Question: I'm writing a program that puts line numbers in front of every line of a given text document. I wrote this by using pipes since the point of this is learning how pipes work.
The problem: the program runs fine when there is a small amount of data in the input file (about 150 lines). When I put in more lines (200+), the output file is good until the 153rd line, then it repeats the last 40 lines or so.
When I put in way more lines (6000) the program never ends and the output file stays empty.
I have no clue where it goes wrong so it would be great to get some help with it.
Code :
'''
#include <sys/types.h>
#include <unistd.h>
#include <stdio.h>
#include <stdlib.h>
#include <wait.h>
#include <limits.h>
void Parent(int *ipPX, int *ipPY);
void Child(int *IpPX, int *IpPY);
FILE *ifp, *ofp; //input and output file
void fileHandling (char *argv[2]);
int main(int argc, char *argv[]) {
pid_t pid;
int pdX[2], pdY[2];
fileHandling(argv);
pipe(pdX);
pipe(pdY); //make new file descriptors in table
switch (pid = fork()) {
case 0: Child(pdX, pdY);
break;
case -1: perror("Error creating child");
exit(1);
default: Parent(pdX, pdY);
}
exit(EXIT_SUCCESS);
}
void Parent(int *ipPX, int *ipPY) {
char *line = NULL;
size_t len = 0;
ssize_t readedLines;
char buf[LINE_MAX];
int n;
close(ipPX[0]);close(ipPY[1]); //close not used fd's
while ((readedLines = getline(&line, &len, ifp)) > 0) {
write(ipPX[1], line, readedLines); //read from input file and write to cat process
}
close(ipPX[1]); //done with this fd
while ((n = read(ipPY[0], buf, sizeof (buf))) > 0) {
fprintf(ofp, "%s", buf); //read from cat process and print to file
}
close(ipPY[0]); //done with this fd
wait(0); //wait for child to finish
}
void Child(int *ipPX, int *ipPY) {
close(ipPX[1]);
close(ipPY[0]);
close(0);
dup(ipPX[0]);
close(ipPX[0]);
close(1);
dup(ipPY[1]);
close(ipPY[1]);
execlp("cat", "cat", "-n", NULL);
perror("Execlp error"); //not reached unless execlp fails
exit(1);
}
void fileHandling (char *argv[2]){
char *outputFile; //name of output file
if (!(ifp = fopen(argv[1], "r"))) {
fprintf(stderr, "Error opening input file");
exit(1);
}
if (argv[2] == NULL) {
outputFile = "LineNumbersOutput";
}
else {
outputFile = argv[2];
}
if (!(ofp = fopen(argv[2], "w+"))) {
fprintf(stderr, "Error opening output file");
exit(1);
}
}
'''
UPDATE:
Now i added the 3rd process, but the line numbers that got added in previous code are gone. The output is complete now (no matter how big the file)
thanks for all the great help!
New code :
'''
#include <sys/types.h>
#include <unistd.h>
#include <stdio.h>
#include <stdlib.h>
#include <wait.h>
#include <limits.h>
void Parent(int *ipPX, int *ipPY);
void CatProcess(int *IpPX, int *IpPY);
void WriteToFile(int *ipPX, int *ipPY);
FILE *ifp, *ofp; //input and output file
void FileHandling (char *argv[2]);
int main(int argc, char *argv[]) {
pid_t catpid;
pid_t writeToFile;
int pdX[2], pdY[2];
FileHandling(argv);
pipe(pdX);
pipe(pdY); //make new file descriptors in table
//first child
switch (catpid = fork()) {
case 0: CatProcess(pdX, pdY);
break;
case -1: perror("Error creating Cat child");
exit(1);
default:
writeToFile = fork();
}
//second child
switch (writeToFile){
case 0: WriteToFile(pdX, pdY);
break;
case -1: perror("Error creating writeToFile child");
exit(1);
default:
Parent(pdX, pdY);
}
exit(EXIT_SUCCESS);
}
void Parent(int *ipPX, int *ipPY) {
char *line = NULL;
size_t len = 0;
ssize_t readedLines;
close(ipPX[0]);close(ipPY[1]); close(ipPY[0]);//close not used fd's
while ((readedLines = getline(&line, &len, ifp)) > 0) {
write(ipPX[1], line, readedLines); //read from input file and write to cat process
}
close(ipPX[1]); //done with this fd
wait(0); //wait for child to finish
}
void CatProcess(int *ipPX, int *ipPY) {
close(ipPX[1]);
close(ipPY[0]);
close(0);
dup(ipPX[0]);
close(ipPX[0]);
close(1);
dup(ipPY[1]);
close(ipPY[1]);
execlp("cat", "cat", "-n", NULL);
perror("Execlp error"); //not reached unless execlp fails
exit(1);
}
void FileHandling (char *argv[2]){
char *outputFile; //name of output file
if (!(ifp = fopen(argv[1], "r"))) {
fprintf(stderr, "Error opening input file");
exit(1);
}
if (argv[2] == NULL) {
outputFile = "LineNumbersOutput";
}
else {
outputFile = argv[2];
}
if (!(ofp = fopen(argv[2], "w+"))) {
fprintf(stderr, "Error opening output file");
exit(1);
}
}
void WriteToFile(int *ipPY,int *ipPX){
char buf[LINE_MAX];
int n;
close(ipPY[1]); close(ipPX[0]); close(ipPX[1]); //close unused fd's
close(0); dup(ipPY[0]); close(ipPY[0]); //redirect stdin
while ((n = read(0, buf, sizeof (buf))) > 0) {
fprintf(ofp, "%s", buf); //read from cat process and print to file
}
}
'''
made a drawing to make it clear for myself (think it is correct)

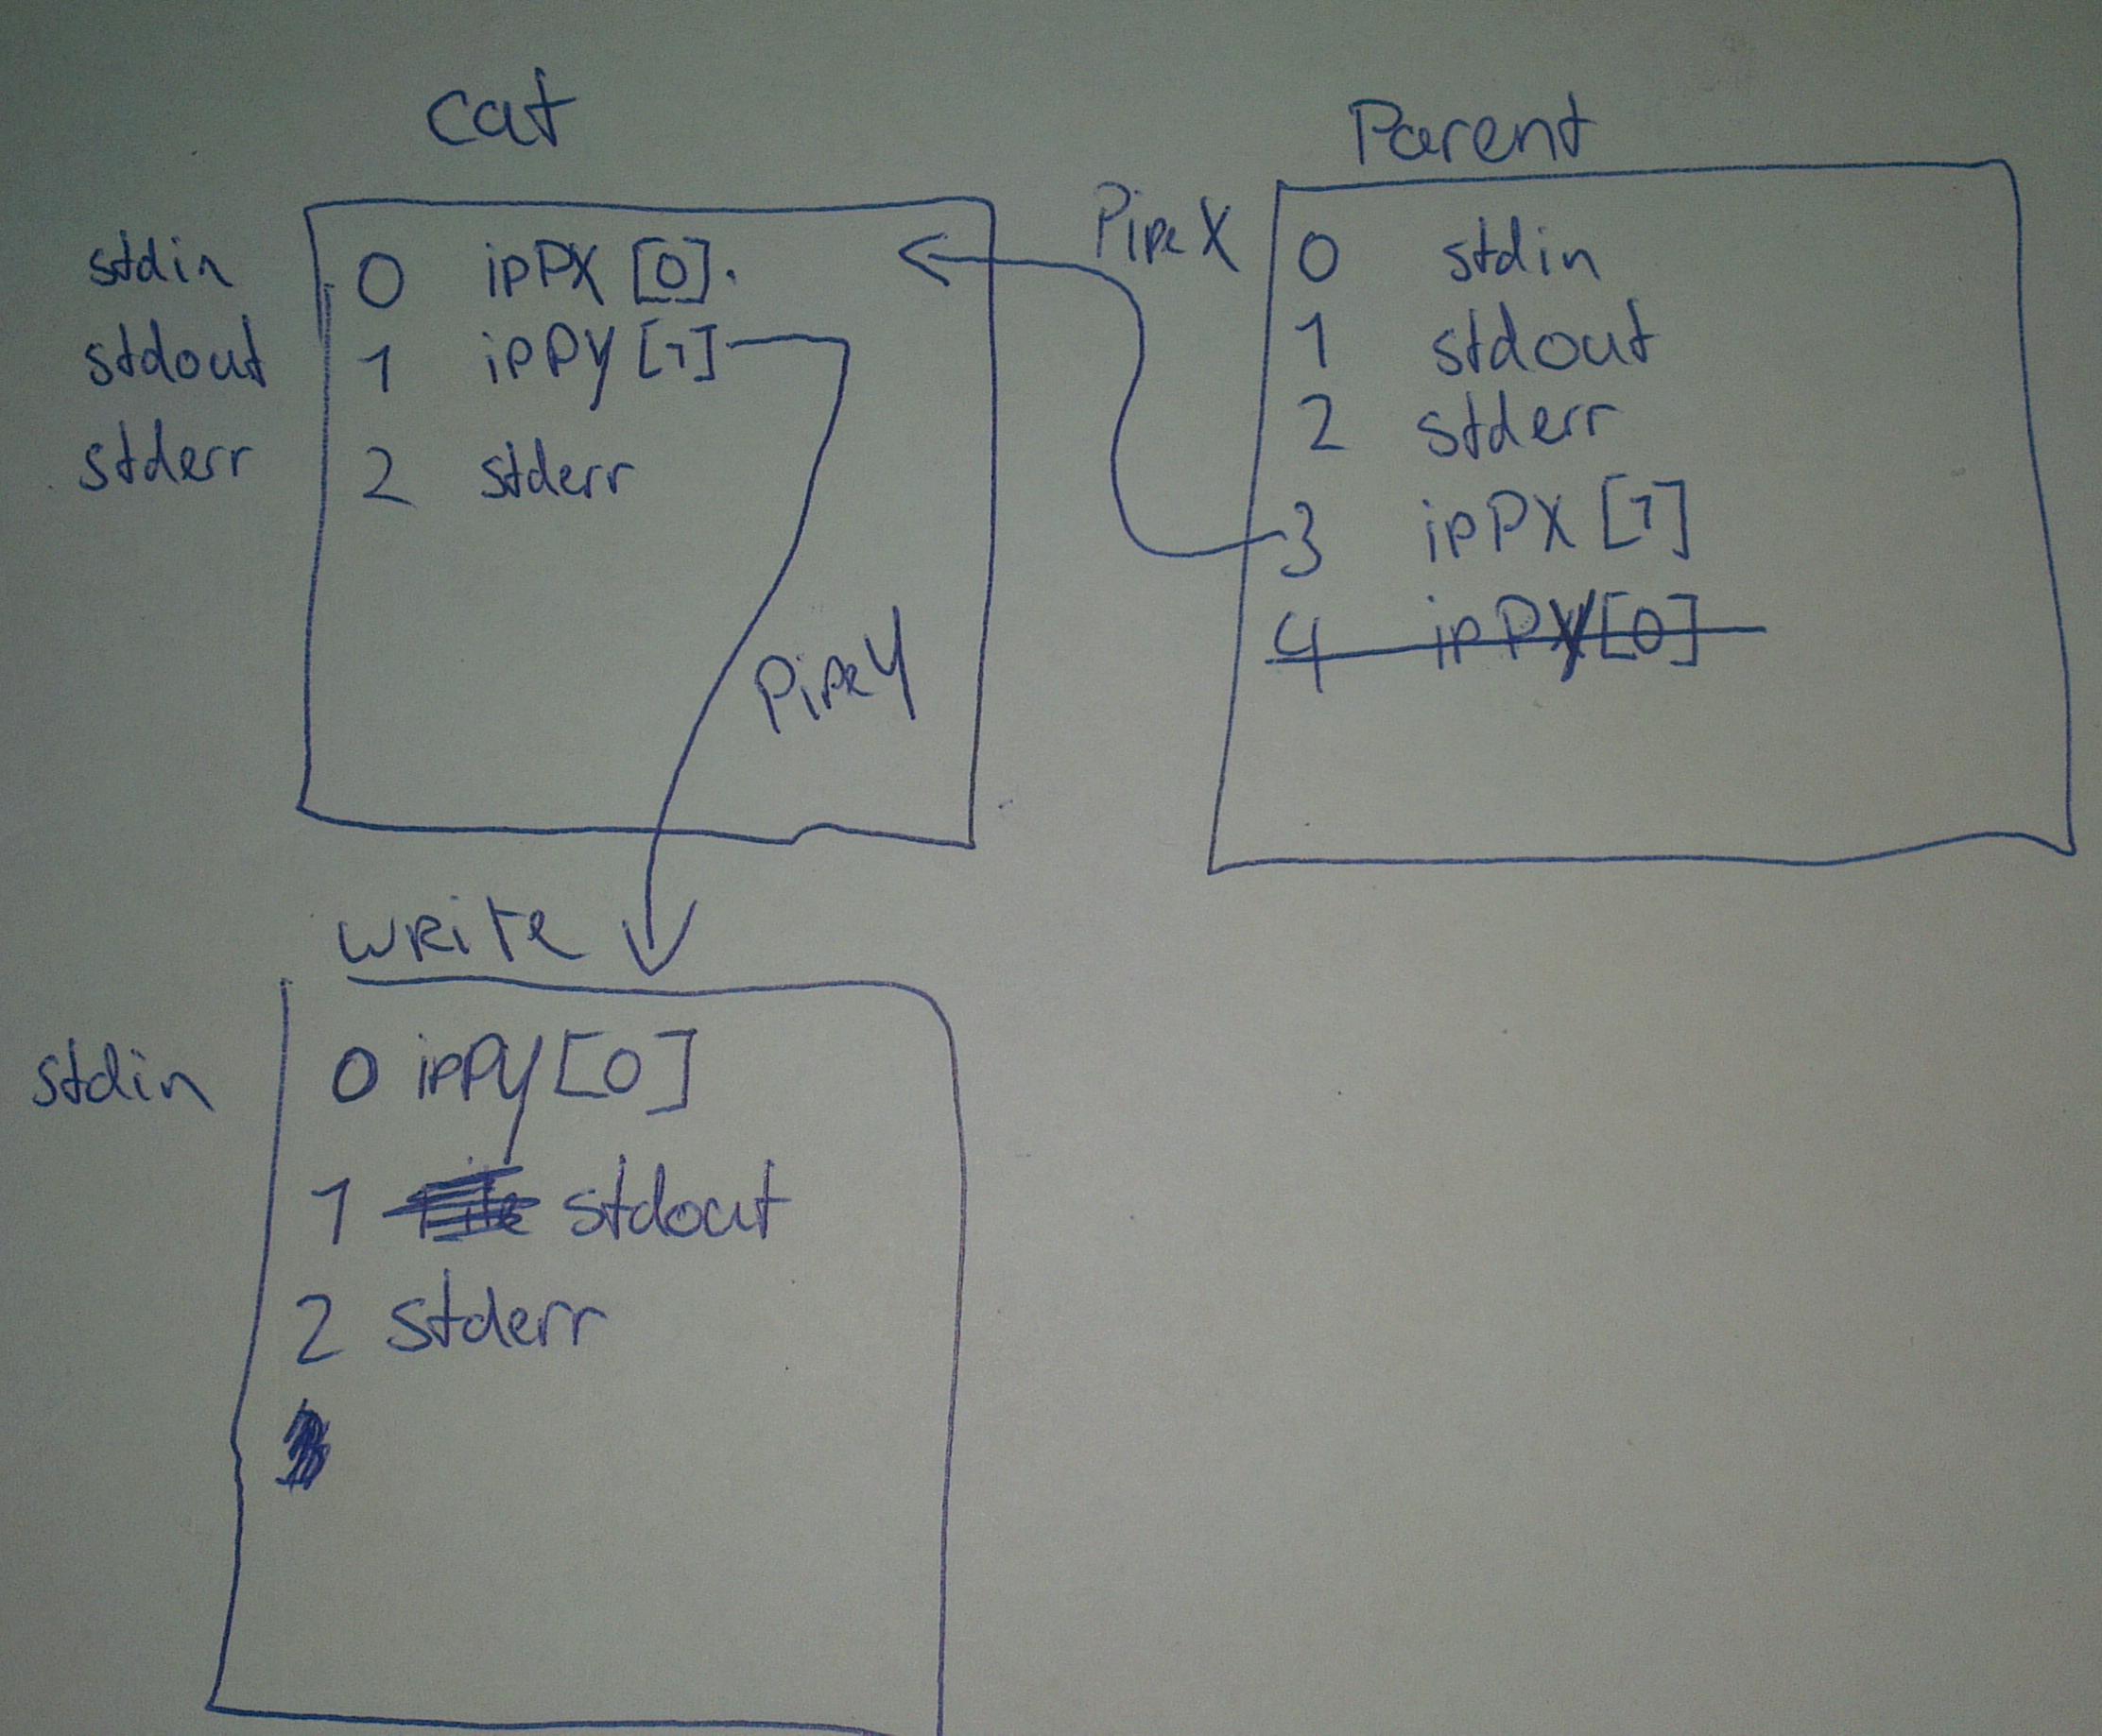
Answer: ### Updated answer
The new code is almost working -- but there's a tiny (but critical) inconsistency:
'''
void Parent(int *ipPX, int *ipPY) { ... }
void CatProcess(int *ipPX, int *ipPY) { ... }
void WriteToFile(int *ipPY,int *ipPX){ ... }
'''
The code in 'WriteToFile()' is written on the assumption that the arguments are in the order 'ipPX, ipPY'. When you change the definition, the code works reasonably well. I eventually debugged the problem by printing out the file descriptor assignments in the three functions and spotting (it wasn't hard!) that the descriptors were reversed in 'WriteToFile()'.
You should also fix the 'fprintf()'.
Note that there was zero chance of debugging this without the code to inspect. Here's the working code as (mildly) modified by me.
'''
#include <limits.h>
#include <stdio.h>
#include <stdlib.h>
#include <sys/wait.h>
#include <unistd.h>
void Parent(int *ipPX, int *ipPY);
void CatProcess(int *IpPX, int *IpPY);
void WriteToFile(int *ipPX, int *ipPY);
FILE *ifp, *ofp; //input and output file
void FileHandling(int argc, char *argv[2]);
int main(int argc, char *argv[]) {
pid_t catpid;
pid_t writeToFile;
int pdX[2], pdY[2];
FileHandling(argc, argv);
pipe(pdX);
pipe(pdY); //make new file descriptors in table
//first child
switch (catpid = fork()) {
case 0:
CatProcess(pdX, pdY);
break;
case -1:
perror("Error creating Cat child");
exit(1);
default:
writeToFile = fork();
break;
}
//second child
switch (writeToFile){
case 0:
WriteToFile(pdX, pdY);
break;
case -1:
perror("Error creating writeToFile child");
exit(1);
default:
Parent(pdX, pdY);
break;
}
exit(EXIT_SUCCESS);
}
void Parent(int *ipPX, int *ipPY)
{
char *line = NULL;
size_t len = 0;
ssize_t readedLines;
fprintf(stderr, "
%d: mom: %d -> %d, %d -> %d
",
(int)getpid(), ipPX[1], ipPX[0], ipPY[1], ipPY[0]);
close(ipPX[0]);
close(ipPY[1]);
close(ipPY[0]);
while ((readedLines = getline(&line, &len, ifp)) > 0)
write(ipPX[1], line, readedLines); //read from input file and write to cat process
close(ipPX[1]); //done with this fd
fclose(ifp);
ifp = 0;
free(line);
wait(0); //wait for child to finish
}
void CatProcess(int *ipPX, int *ipPY)
{
fprintf(stderr, "
%d: cat: %d -> %d, %d -> %d
",
(int)getpid(), ipPX[1], ipPX[0], ipPY[1], ipPY[0]);
close(ipPX[1]);
close(ipPY[0]);
close(0);
dup(ipPX[0]);
close(ipPX[0]);
close(1);
dup(ipPY[1]);
close(ipPY[1]);
execlp("cat", "cat", "-n", NULL);
perror("execlp error"); //not reached unless execlp fails
exit(1);
}
void FileHandling(int argc, char *argv[2])
{
char *outputFile; //name of output file
if (argc < 2 || argc > 3)
{
fprintf(stderr, "Usage: %s input [output]
", argv[0]);
exit(1);
}
if (!(ifp = fopen(argv[1], "r"))) {
fprintf(stderr, "Error opening input file");
exit(1);
}
if (argv[2] == NULL)
outputFile = "LineNumbersOutput";
else
outputFile = argv[2];
if (!(ofp = fopen(outputFile, "w+"))) {
fprintf(stderr, "Error opening output file");
exit(1);
}
}
void WriteToFile(int *ipPX,int *ipPY)
{
char buf[LINE_MAX];
int n;
fprintf(stderr, "
%d: dog: %d -> %d, %d -> %d
",
(int)getpid(), ipPX[1], ipPX[0], ipPY[1], ipPY[0]);
close(ipPY[1]);
close(ipPX[0]);
close(ipPX[1]);
close(0);
dup(ipPY[0]);
close(ipPY[0]); //redirect stdin
while ((n = read(0, buf, sizeof(buf))) > 0)
fprintf(ofp, "%.*s", n, buf);
}
'''
The '<wait.h>' header is non-standard; the standard header is '<sys/wait.h>'.
### Original answer
Your problem is that pipes have a finite capacity, which can be as small as 4 KiB according to POSIX, was traditionally 5 KiB, is 64 KiB on Mac OS X, and is 64 KiB on an ancient Linux (SuSE 10). There comes a point, therefore, where with the best will in the world, you can't send any more data to 'cat' because you've not read anything back from it and both the pipes are full.
How to resolve?
You could consider a three-process solution:
1. Process P1 reads file and writes to P2.
2. P2 is cat -n, and its output goes to P3.
3. P3 reads its standard input and writes it to standard output.
All this is remembering that the point of the exercise is to use pipes -- if you just wanted to get the job done, you'd simply execute 'cat -n' with its input coming from file 1 and output going to file 2.
Alternatively, you can use non-blocking reads. Add the O_NONBLOCK setting to the input file descriptor of the pipe back from 'cat -n' (use <URL> and set the read pipe back to blocking and finish reading from the child; when the read returns 0 bytes this time, you're done.
### pipesize.c
'''
#include <fcntl.h>
#include <stdio.h>
#include <stdlib.h>
#include <unistd.h>
int main(void)
{
int fd[2]; /* Output pipe - for parent */
char buffer[16] = "ABCDEFGHIJKLMNOP";
if (pipe(fd) < 0)
{
fprintf(stderr, "Failed to create pipe
");
exit(1);
}
int p_flags = fcntl(fd[1], F_GETFL);
p_flags |= O_NONBLOCK;
fcntl(fd[1], F_SETFL, p_flags);
size_t nbytes = 0;
while (write(fd[1], buffer, sizeof(buffer)) == (ssize_t)sizeof(buffer))
nbytes += sizeof(buffer);
printf("PIPE buffer size: %zu bytes
", nbytes);
return 0;
}
'''
This program determines the capacity of a pipe. A similar program to determine the capacity of a FIFO shows that the capacity of a FIFO is 8 KiB on Mac OS X and 64 KiB again on Linux.
There are also configuration parameters that you can look up for these -- see <URL> -- but where's the fun in that.